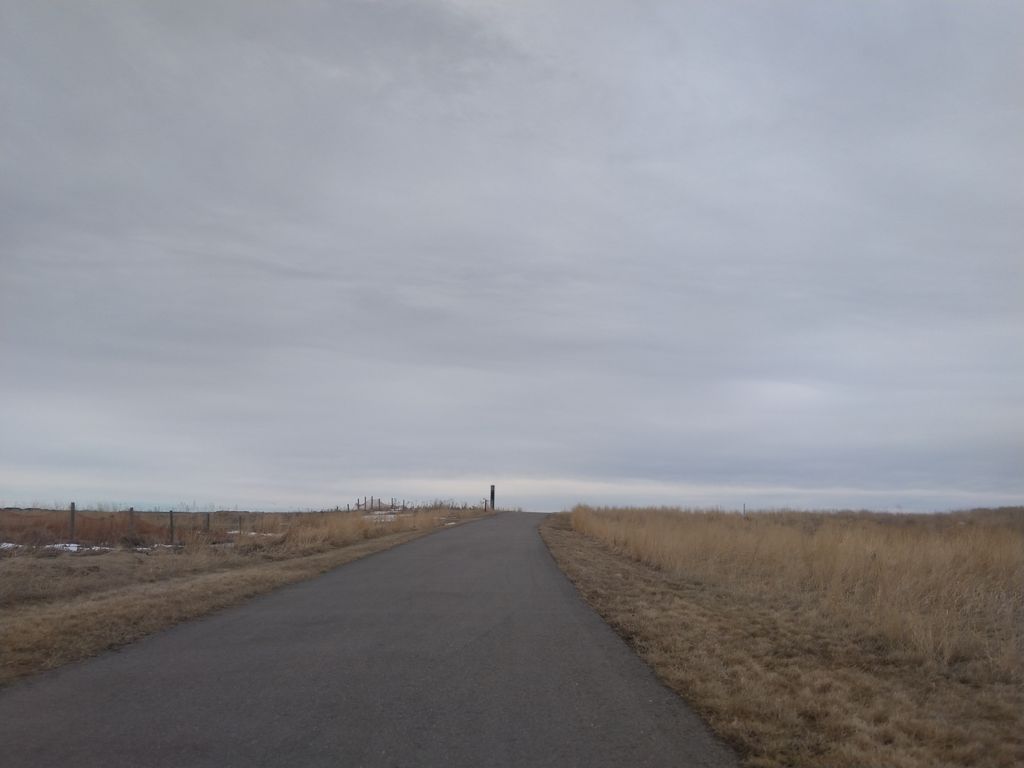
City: calgary